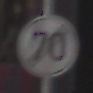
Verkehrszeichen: EndeGeschwindigkeit70
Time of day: MorningAfternoon
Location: Outdoor (Special)
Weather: PartlyCloudy
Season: NotSpecified
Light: Natural